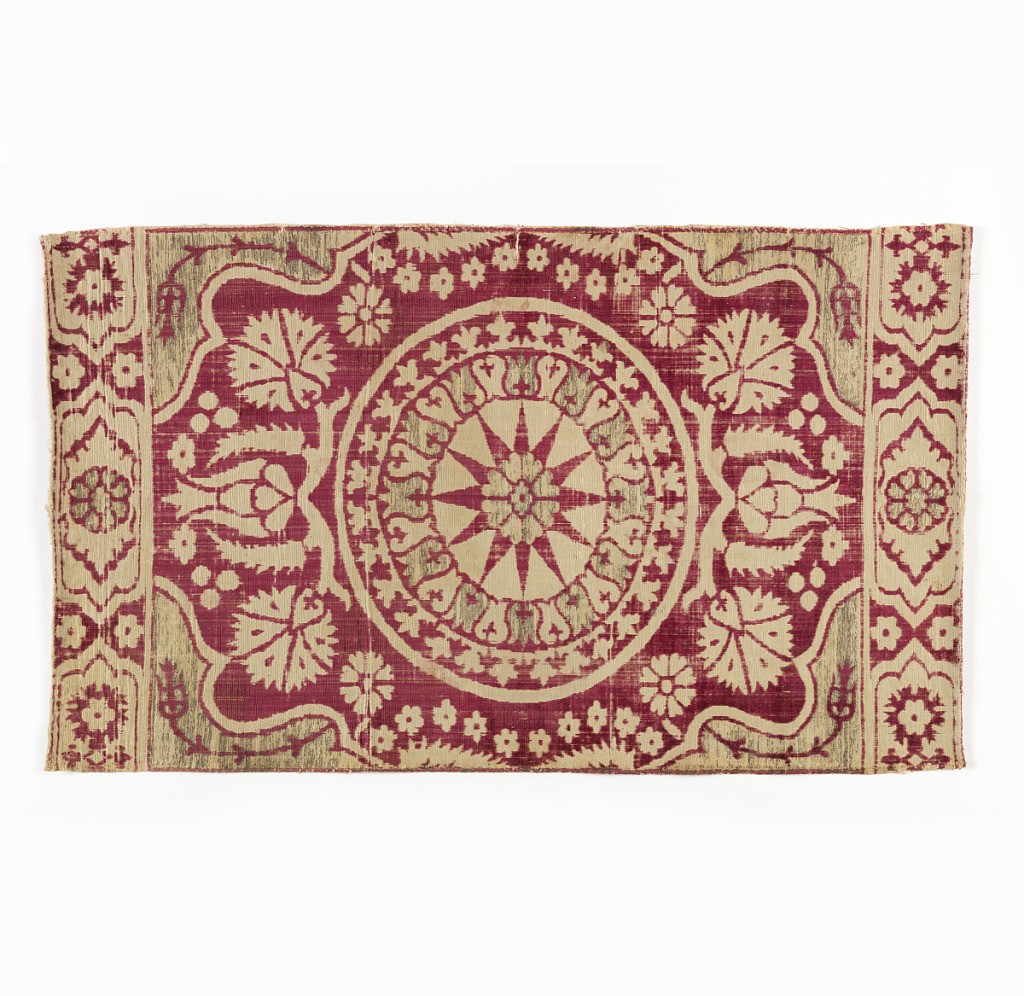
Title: Panel
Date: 18th century
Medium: silk, metallic Technique: supplementarty warp pile (velvet), cut, in satin foundation Label: silk and metallic cut velvet in satin foundation
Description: Rectangular piece of velvet with a large circular ornament in the center surrounded by carnations and tulips. Borders on the two short sides only.